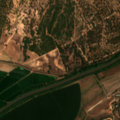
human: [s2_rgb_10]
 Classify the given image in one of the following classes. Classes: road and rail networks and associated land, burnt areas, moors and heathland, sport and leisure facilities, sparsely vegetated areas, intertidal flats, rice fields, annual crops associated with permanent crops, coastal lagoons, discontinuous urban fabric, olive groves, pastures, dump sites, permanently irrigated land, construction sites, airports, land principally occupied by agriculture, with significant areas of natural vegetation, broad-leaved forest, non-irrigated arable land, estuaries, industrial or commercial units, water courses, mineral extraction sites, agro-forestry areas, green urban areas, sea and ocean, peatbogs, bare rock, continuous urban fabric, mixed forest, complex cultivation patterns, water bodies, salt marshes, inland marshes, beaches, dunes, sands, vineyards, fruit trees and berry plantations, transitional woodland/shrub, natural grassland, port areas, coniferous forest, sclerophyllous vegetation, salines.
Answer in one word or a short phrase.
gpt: non-irrigated arable land, permanently irrigated land, rice fields, agro-forestry areas, broad-leaved forest, coniferous forest, mixed forest, transitional woodland/shrub